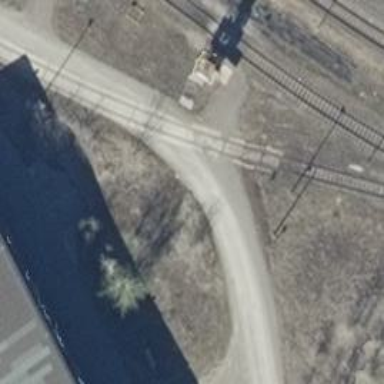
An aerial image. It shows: Level crossing along the railway.